Aerial crown-view tile of a tropical tree (Barro Colorado Island, Panama), acquired 20240611:
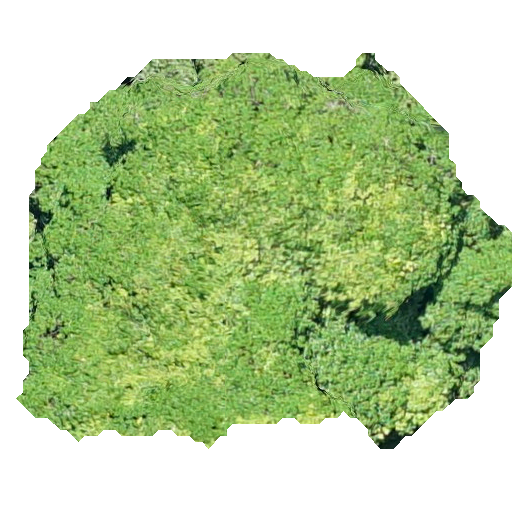
Species: Hura crepitans
GBIF accepted scientific name: Hura crepitans
Crown area: 240.937 m²